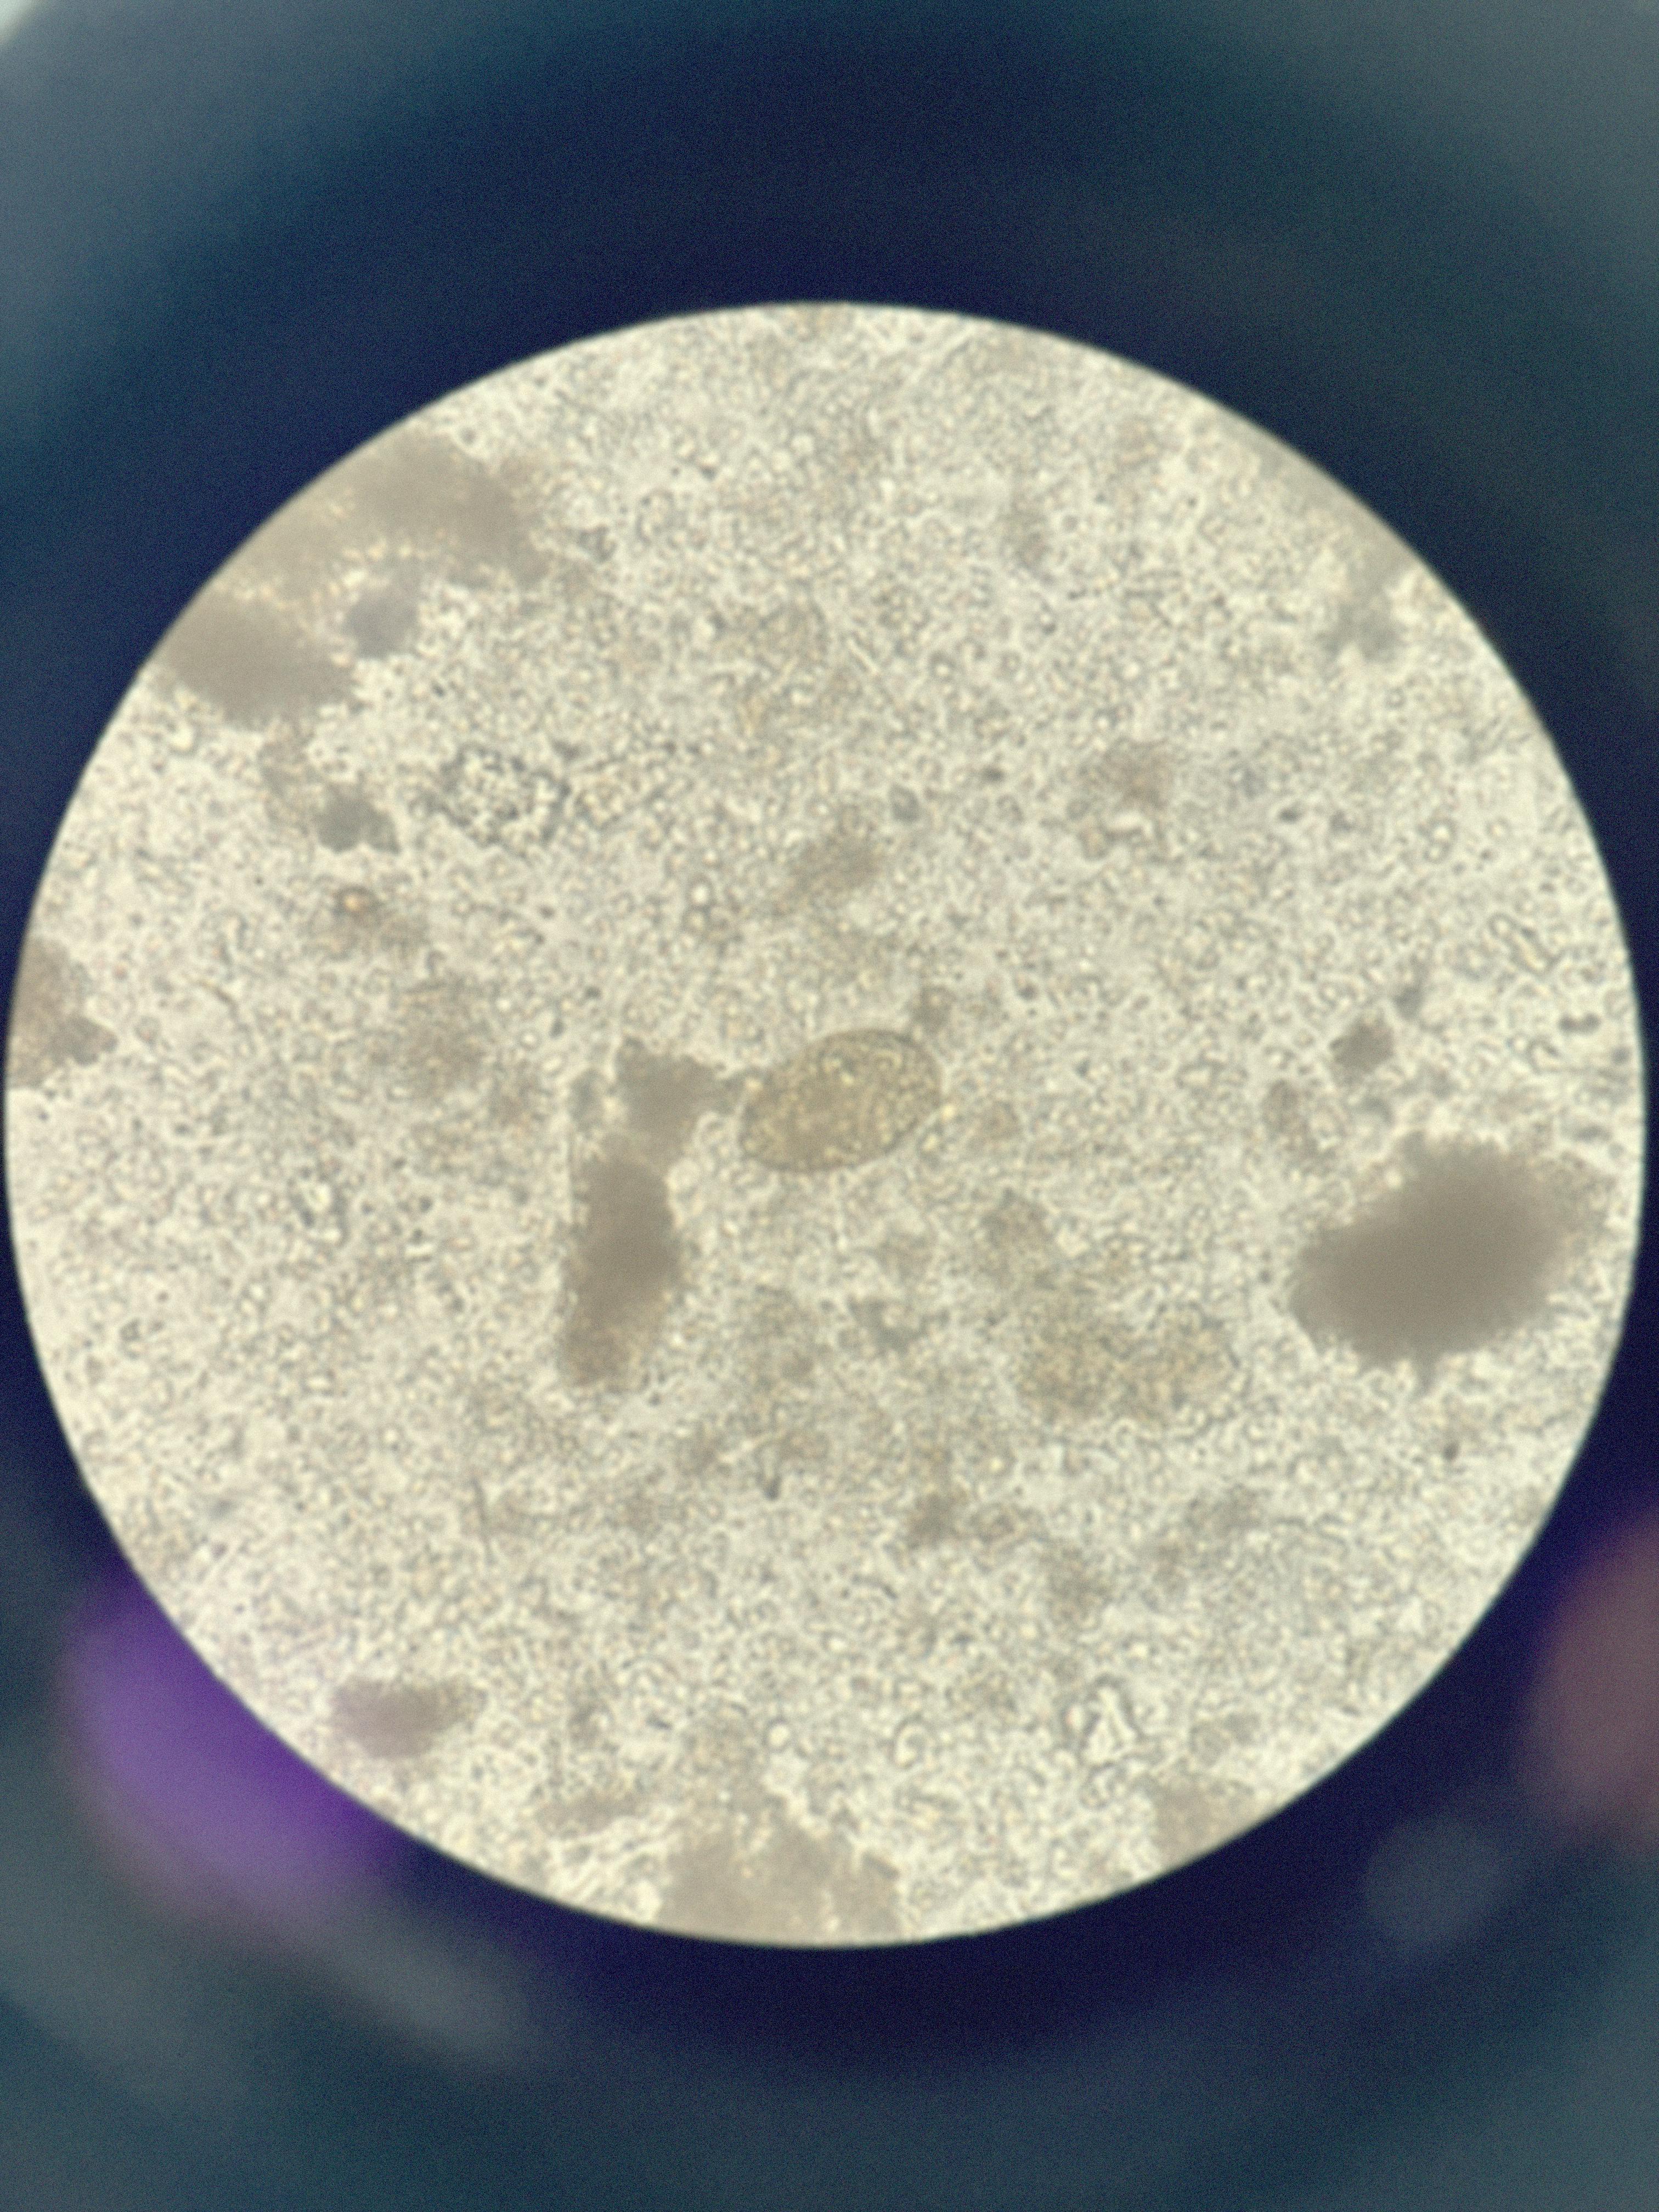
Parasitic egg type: Paragonimus spp